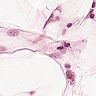
Metastatic tissue present: no